The image is a wavelet scalogram (time versus scale/frequency) of a rolling-element bearing's vibration signal. Diagnose the bearing from this image, choosing from: normal, inner_race, outer_race, ball.
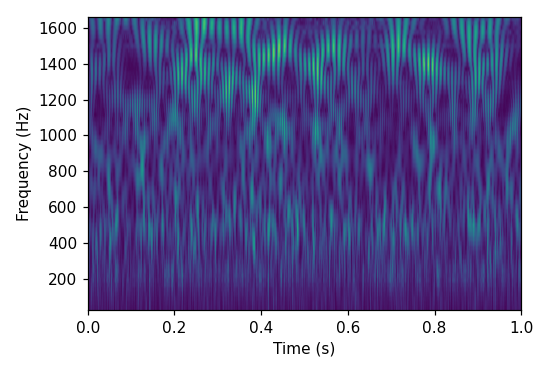
Answer: normal